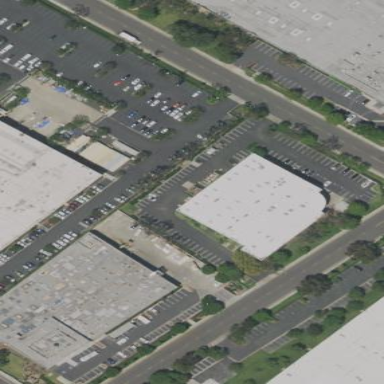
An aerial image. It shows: Commercial building.